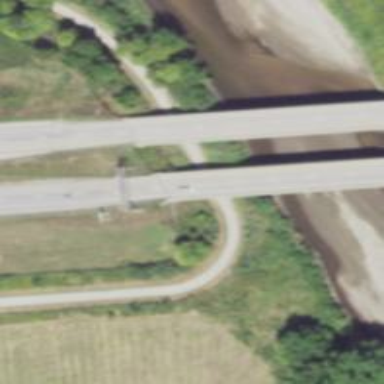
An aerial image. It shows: Motorway bridge.